Aerial crown-view tile of a tropical tree (Barro Colorado Island, Panama), acquired 20241216:
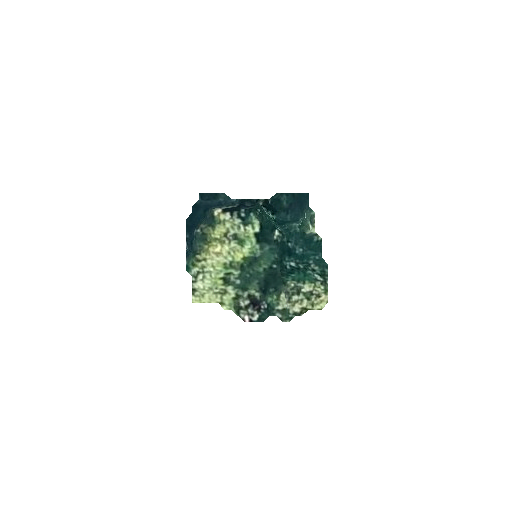
Species: Hieronyma alchorneoides
GBIF accepted scientific name: Hieronyma alchorneoides
Crown area: 21.898 m²